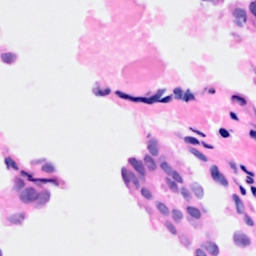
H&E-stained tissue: Breast